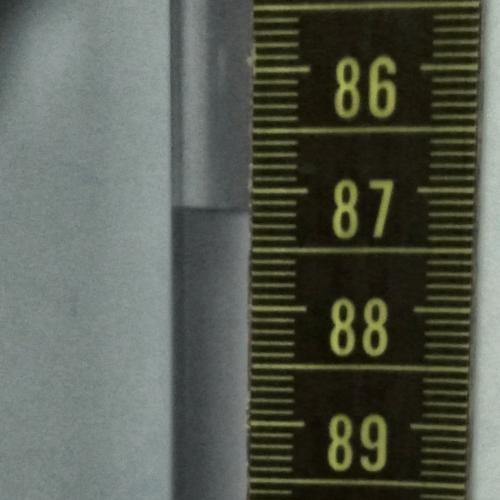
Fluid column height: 87.2 cm